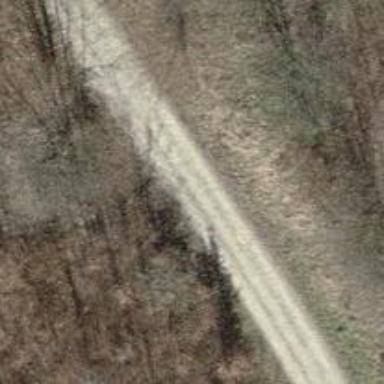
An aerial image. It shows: Gravel track of grade3 type.